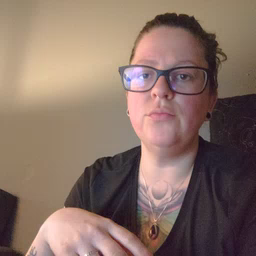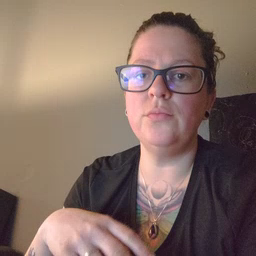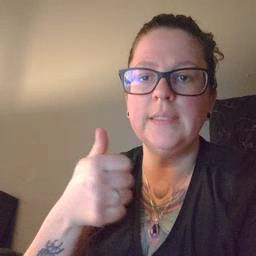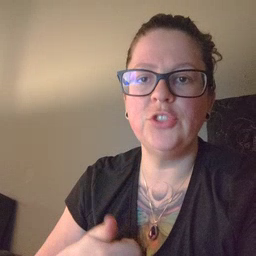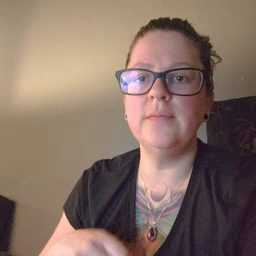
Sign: every